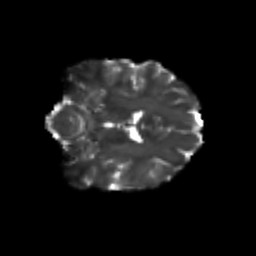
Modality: T2w
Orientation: coronal
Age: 26
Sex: female
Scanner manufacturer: siemens
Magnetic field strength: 3 T
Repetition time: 3.5 s
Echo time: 0.113 s